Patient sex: M
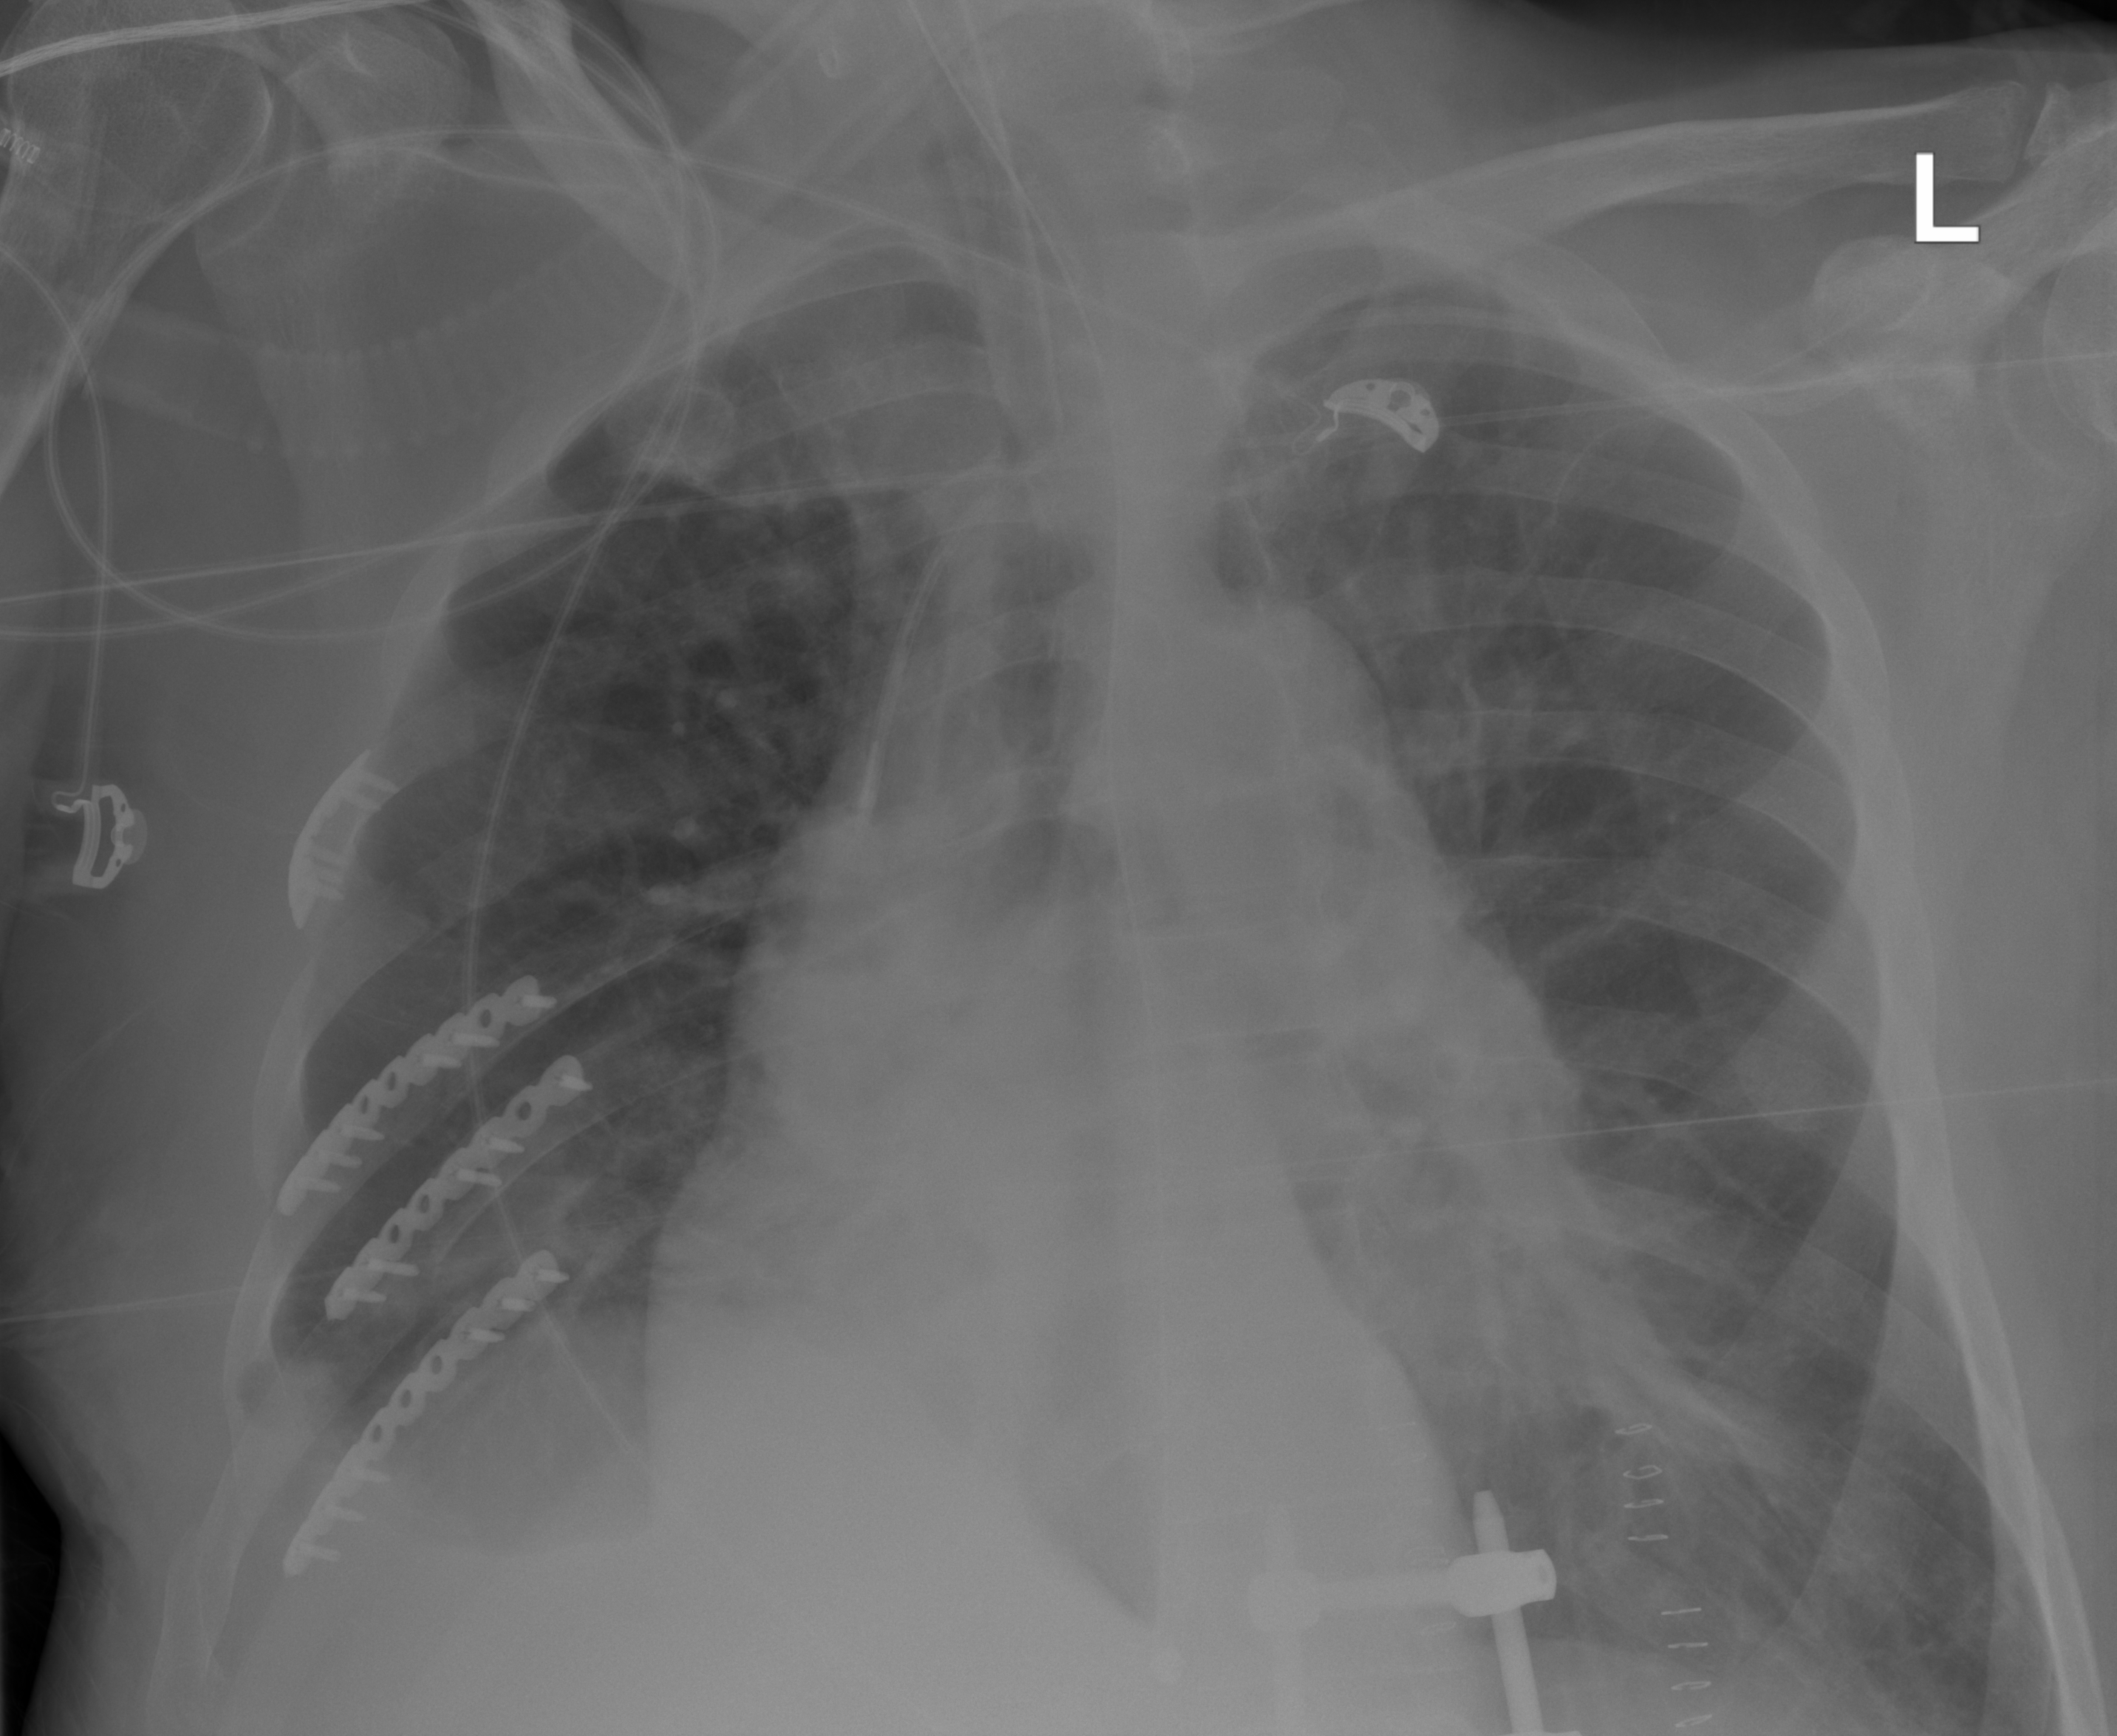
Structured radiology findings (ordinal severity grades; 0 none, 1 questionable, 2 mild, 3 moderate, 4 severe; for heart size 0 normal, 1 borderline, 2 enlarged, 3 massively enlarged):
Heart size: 0
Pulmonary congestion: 0
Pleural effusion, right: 2
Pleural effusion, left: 0
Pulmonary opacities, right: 2
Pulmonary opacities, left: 0
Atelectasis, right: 2
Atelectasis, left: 0